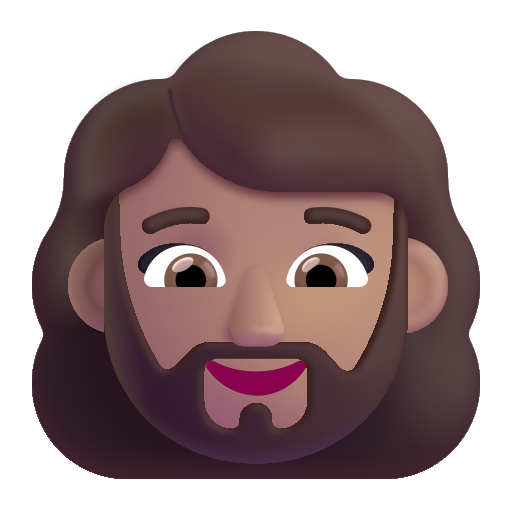
woman beard color